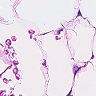
Metastatic tissue present: no